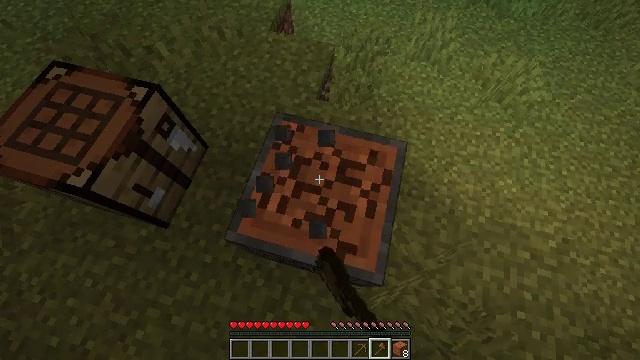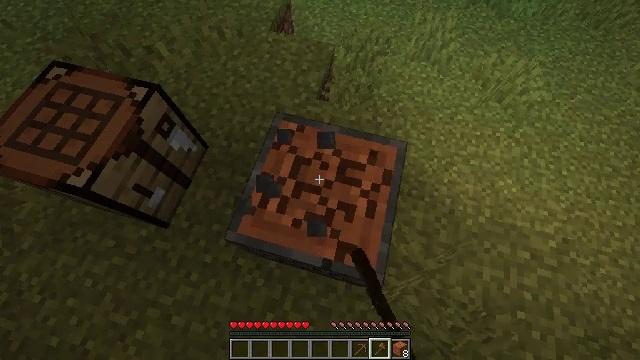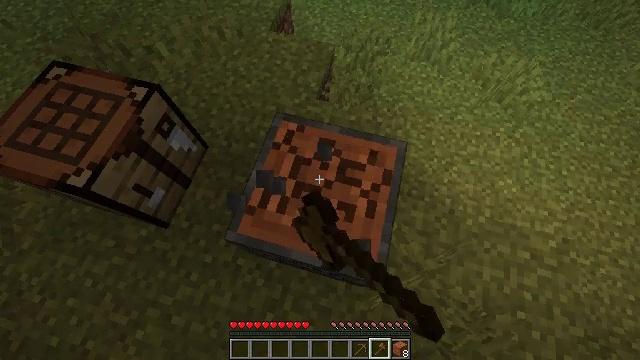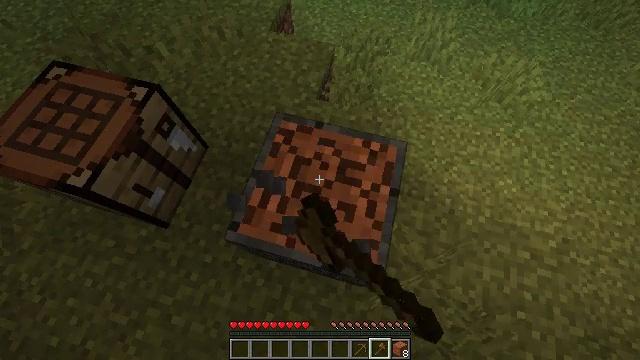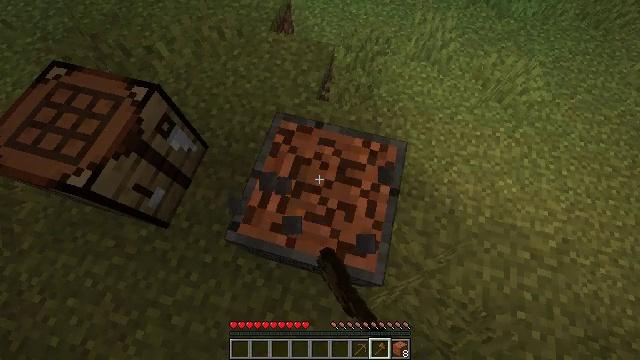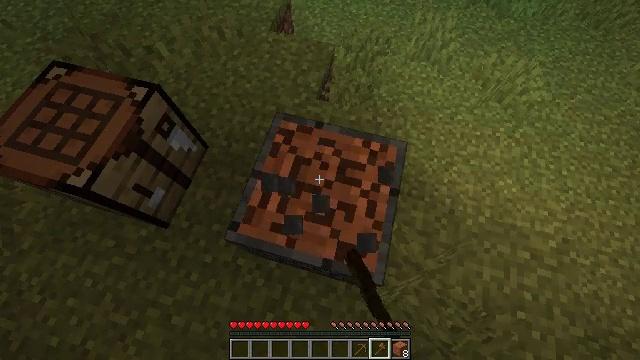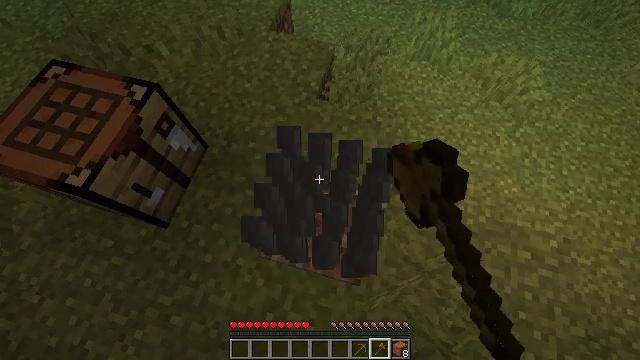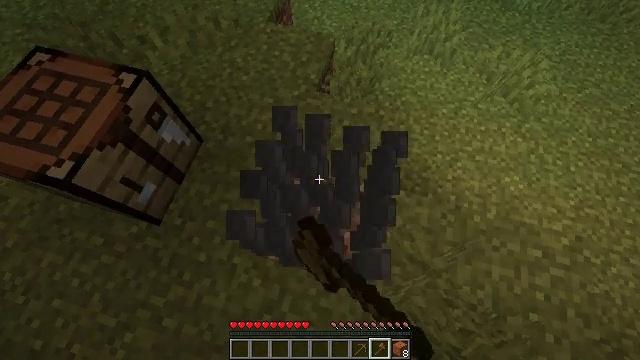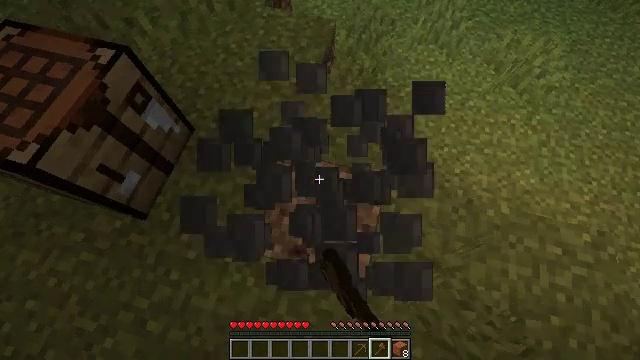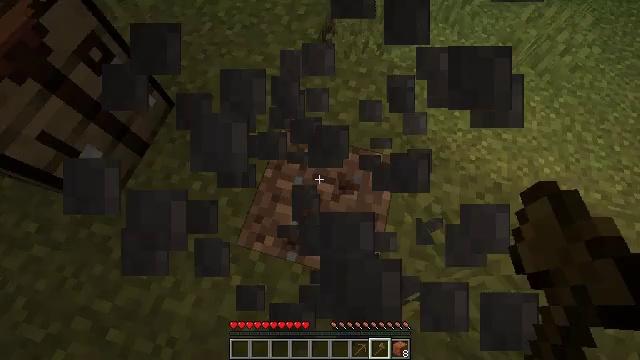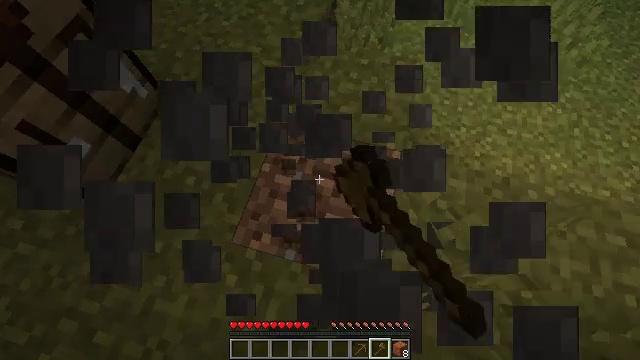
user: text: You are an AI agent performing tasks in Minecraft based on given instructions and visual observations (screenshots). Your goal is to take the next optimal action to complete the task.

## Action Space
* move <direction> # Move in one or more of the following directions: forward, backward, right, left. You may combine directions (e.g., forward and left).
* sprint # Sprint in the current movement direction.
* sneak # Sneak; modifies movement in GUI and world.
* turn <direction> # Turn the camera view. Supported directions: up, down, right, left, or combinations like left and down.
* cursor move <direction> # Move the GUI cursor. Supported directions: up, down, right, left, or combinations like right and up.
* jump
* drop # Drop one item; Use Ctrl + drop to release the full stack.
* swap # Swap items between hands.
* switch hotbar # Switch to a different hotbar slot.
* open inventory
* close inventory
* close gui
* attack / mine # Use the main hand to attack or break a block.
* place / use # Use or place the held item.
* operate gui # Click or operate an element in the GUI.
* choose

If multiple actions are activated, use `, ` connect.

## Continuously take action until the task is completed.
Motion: motion action
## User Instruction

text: Harvest the acacia log from the forest.
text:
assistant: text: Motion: attack / mine
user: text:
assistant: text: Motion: attack / mine
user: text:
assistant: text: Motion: attack / mine
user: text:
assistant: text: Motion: attack / mine
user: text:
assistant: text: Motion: attack / mine
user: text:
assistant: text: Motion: attack / mine
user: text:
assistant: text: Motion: attack / mine
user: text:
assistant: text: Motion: attack / mine
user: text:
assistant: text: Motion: attack / mine
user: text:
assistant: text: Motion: attack / mine
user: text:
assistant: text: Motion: attack / mine